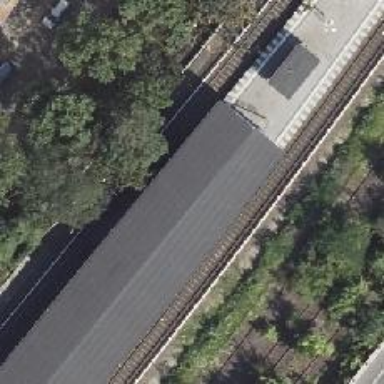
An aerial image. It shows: Light rail station for public transport.